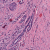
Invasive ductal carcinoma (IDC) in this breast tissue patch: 1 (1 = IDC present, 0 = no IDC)